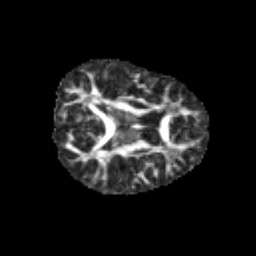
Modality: FA
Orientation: axial
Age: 9
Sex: female
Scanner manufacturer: siemens
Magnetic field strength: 3 T
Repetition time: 3.8 s
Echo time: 0.07 s